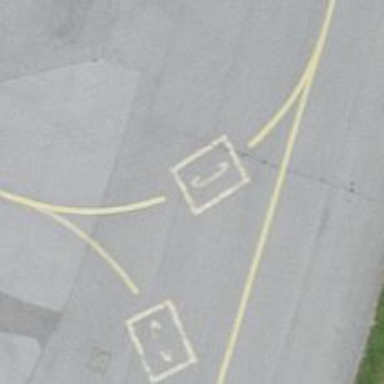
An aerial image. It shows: View of taxiway at the airport.